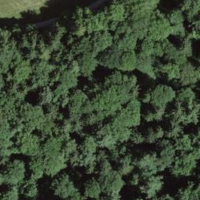
EUNIS habitat code: 41
Species observed at this site:
Prunus padus